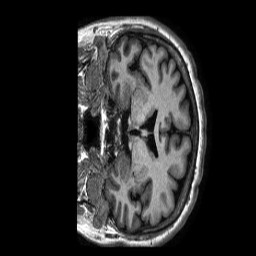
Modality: T1w
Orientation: coronal
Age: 64
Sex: female
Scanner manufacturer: philips
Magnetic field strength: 1.5 T
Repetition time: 0.007958 s
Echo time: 0.003637 s